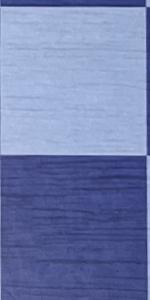
Label: Empty